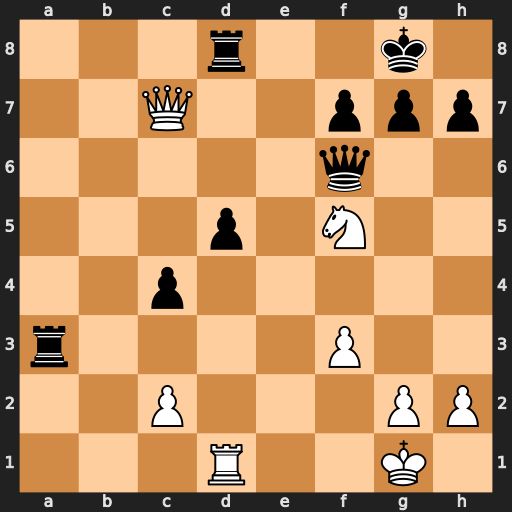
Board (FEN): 3r2k1/2Q2ppp/5q2/3p1N2/2p5/r4P2/2P3PP/3R2K1
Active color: w
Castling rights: -
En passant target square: -
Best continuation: Ne7+ Qxe7 Qxe7